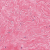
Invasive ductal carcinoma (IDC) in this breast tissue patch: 0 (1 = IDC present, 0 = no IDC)